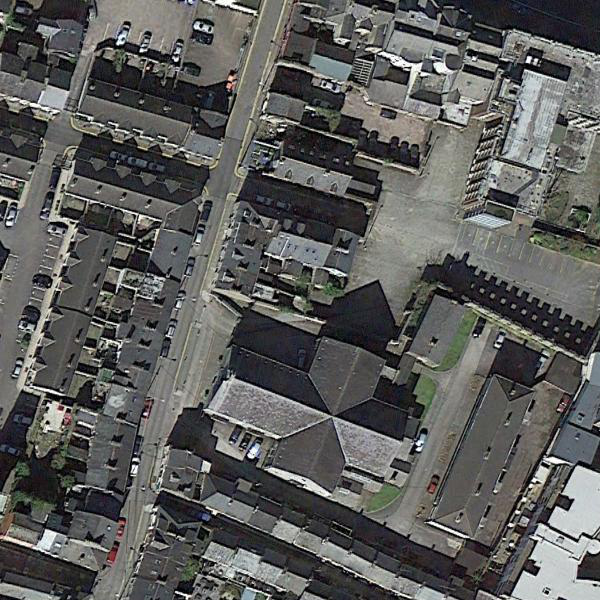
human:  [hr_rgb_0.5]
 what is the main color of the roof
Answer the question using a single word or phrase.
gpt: gray